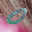
Label: 0